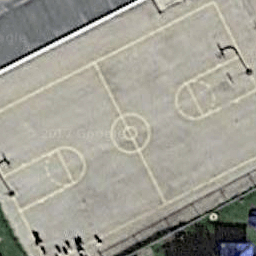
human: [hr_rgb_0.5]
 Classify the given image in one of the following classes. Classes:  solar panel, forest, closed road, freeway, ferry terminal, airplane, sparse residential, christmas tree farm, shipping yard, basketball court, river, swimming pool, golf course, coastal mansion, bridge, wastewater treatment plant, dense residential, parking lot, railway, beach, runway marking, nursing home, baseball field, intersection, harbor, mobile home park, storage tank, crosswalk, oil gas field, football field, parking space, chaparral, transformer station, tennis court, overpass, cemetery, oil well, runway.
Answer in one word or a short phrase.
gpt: basketball court